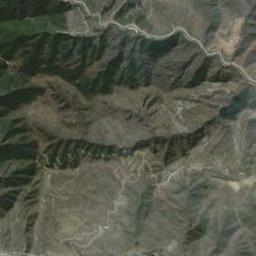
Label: mountain